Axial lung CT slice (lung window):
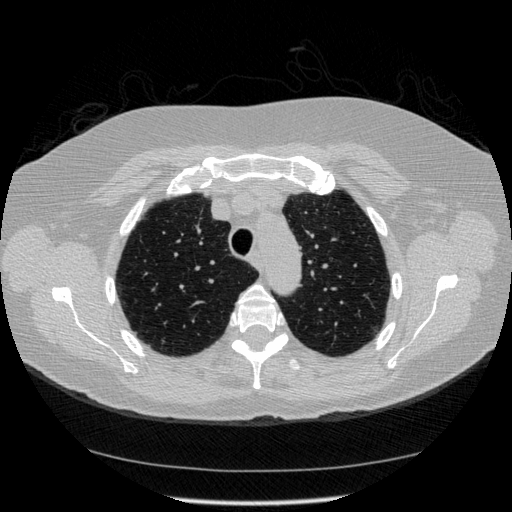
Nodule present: no